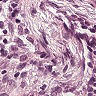
Metastatic tissue present: no